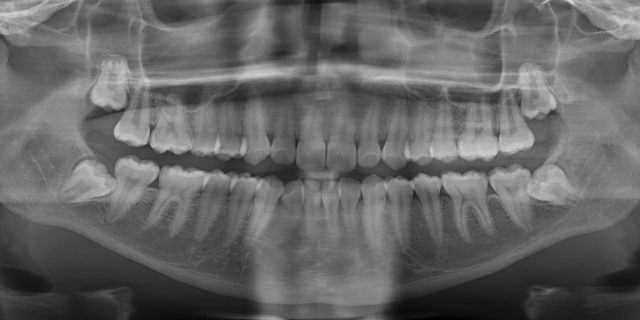
adult